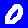
Digit: 0